Aerial crown-view tile of a tropical tree (Barro Colorado Island, Panama), acquired 20240611:
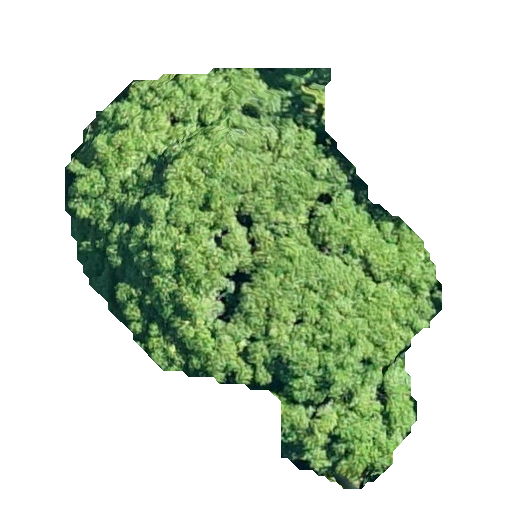
Species: Handroanthus guayacan
GBIF accepted scientific name: Handroanthus guayacan
Crown area: 156.208 m²